Question: I'm trying to improve my grouped bar plot, and am trying to add standard deviations to each bar, but I seem to be struggling. Furthermore, I'd like to have the "pre-contrast" group left, and "post-contrast" group right, with "control" left and "anti-cd47" right within each respective group.
Here is my plot:

Here is my code:
'''
library(plyr)
library(tidyverse)
library(readxl)
t2<- read_excel("t2quant.xlsx")
summary(t2)
head(t2, n=12)
ggplot(data=t2, aes(x = Time, y = T2Value)) +
scale_fill_manual(values=c('red', 'black'))+
theme(legend.position="top") +
theme(panel.grid.major = element_blank(), panel.grid.minor = element_blank(),
panel.background = element_blank(), axis.line = element_line(colour = "black"))+
geom_bar(aes(fill = Group),
width = 0.7, position = position_dodge(width=0.7), stat="summary", fun.y = "mean")+
scale_y_continuous(expand=c(0,0), limits = c(0,20))
'''
and here is my data, from dput:
'''
structure(list(Time = c("Pre_Contrast", "Pre_Contrast", "Pre_Contrast",
"Pre_Contrast", "Pre_Contrast", "Pre_Contrast", "Post_Contrast",
"Post_Contrast", "Post_Contrast", "Post_Contrast", "Post_Contrast",
"Post_Contrast"), Group = c("Control", "Control", "Control",
"Anti_CD47", "Anti_CD47", "Anti_CD47", "Control", "Control",
"Control", "Anti_CD47", "Anti_CD47", "Anti_CD47"), T2Value = c(14,
10.4, 11, 16.7, 15, 12, 6, 5.8, 6.5, 3.5, 3.7, 2.6)), .Names = c("Time",
"Group", "T2Value"), class = c("tbl_df", "tbl", "data.frame"), row.names = c(NA,
-12L))
'''
Is there some way I can add standard deviation to the data set via mutate or something? Or would I have to rearrange the data in my excel sheet in a completely horizontal fashion, as below?
Pre-contrast | control | data 1 | data 2 | data 3 | mean | SD |
Any help would be appreciated!
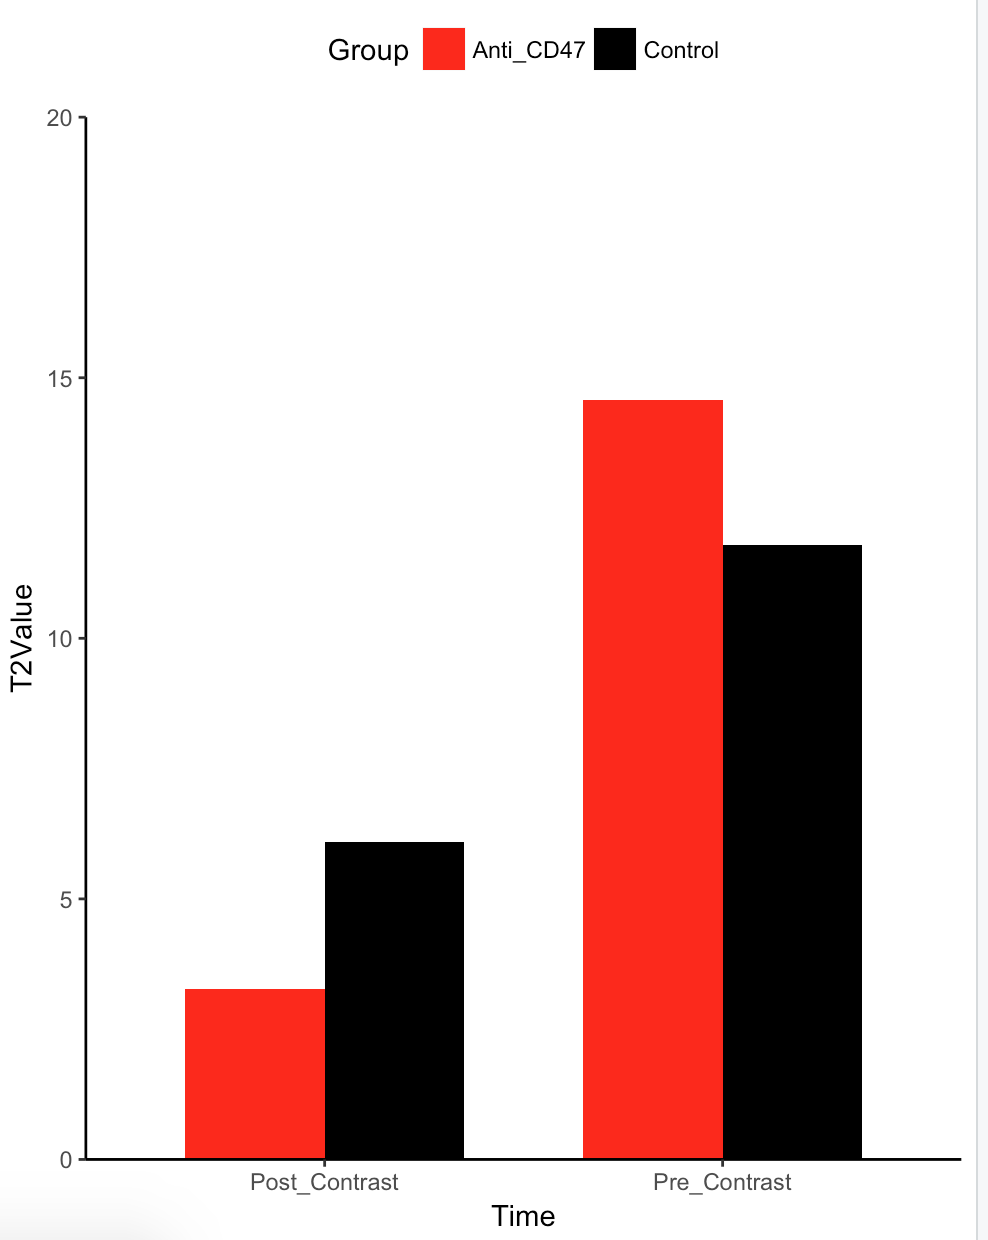
Answer: '''
library(dplyr)
library(tidyr)
t2new <- t2 %>%
group_by(Time, Group) %>%
summarise(mean= mean(T2Value), sd = sd(T2Value))
ggplot(t2new, aes(Time, mean, fill=Group)) +
geom_bar(stat="identity", width = 0.7, position = position_dodge(width=0.7)) +
geom_errorbar(aes(ymin=mean-1.96*sd, max=mean+1.96*sd), width=.2, position=position_dodge(width=0.7))
'''
<URL>